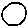
Label: circle